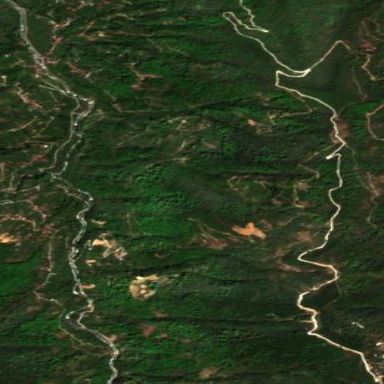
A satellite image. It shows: Forest area.